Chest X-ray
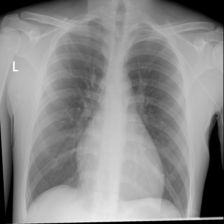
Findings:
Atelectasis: negative
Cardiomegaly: negative
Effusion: negative
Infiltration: negative
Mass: negative
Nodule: negative
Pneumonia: negative
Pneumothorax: negative
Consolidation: negative
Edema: negative
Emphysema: negative
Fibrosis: negative
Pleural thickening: negative
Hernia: negative